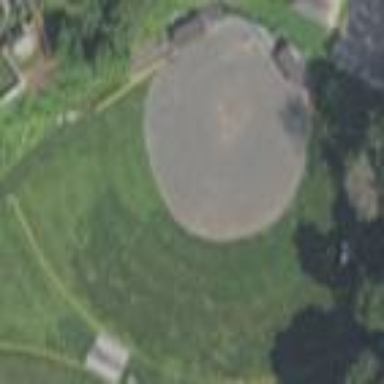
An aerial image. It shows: Softball pitch for leisure sports.